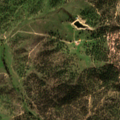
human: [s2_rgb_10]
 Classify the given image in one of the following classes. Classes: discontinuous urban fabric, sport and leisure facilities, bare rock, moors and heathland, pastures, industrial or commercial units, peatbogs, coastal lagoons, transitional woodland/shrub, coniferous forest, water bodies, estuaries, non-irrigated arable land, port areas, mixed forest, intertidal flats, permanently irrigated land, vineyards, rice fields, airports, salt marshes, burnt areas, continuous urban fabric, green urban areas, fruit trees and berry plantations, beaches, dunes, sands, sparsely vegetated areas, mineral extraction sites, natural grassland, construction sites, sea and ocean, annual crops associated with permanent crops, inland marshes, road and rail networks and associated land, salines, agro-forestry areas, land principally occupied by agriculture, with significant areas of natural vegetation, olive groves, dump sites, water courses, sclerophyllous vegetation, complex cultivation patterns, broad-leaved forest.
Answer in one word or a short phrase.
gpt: pastures, agro-forestry areas, broad-leaved forest